Field crop: maize
Growth stage: 2
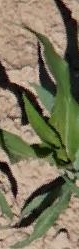
Species: maize